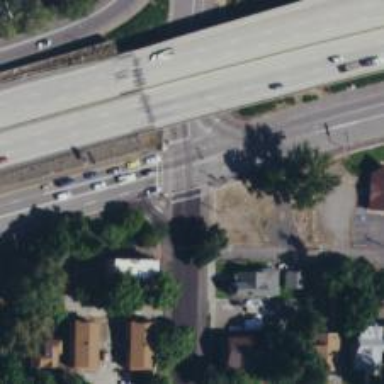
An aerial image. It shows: Marked crossing on the road.